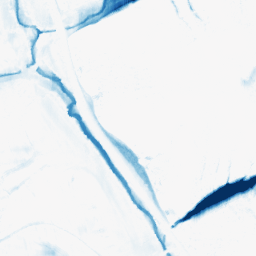
Category: morphological
Decomposition family: morphological_ellipse
Decomposition parameters: operation: closing
width: 30
height: 10
Upsampling method: bspline
Upsampling parameters: scale: 8
Upsampling scale: 8